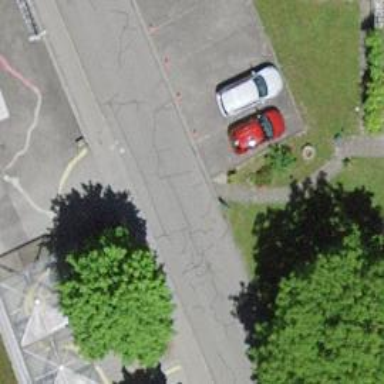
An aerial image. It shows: Smoothly paved residential road.